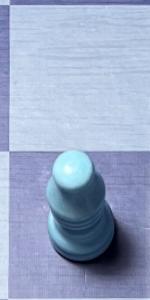
Label: Bishop_White